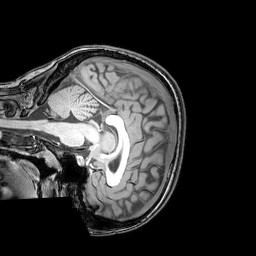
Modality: T1w
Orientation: sagittal
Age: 22
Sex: female
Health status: healthy
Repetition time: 0.081 s
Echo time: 0.037 s